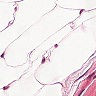
Metastatic tissue present: no